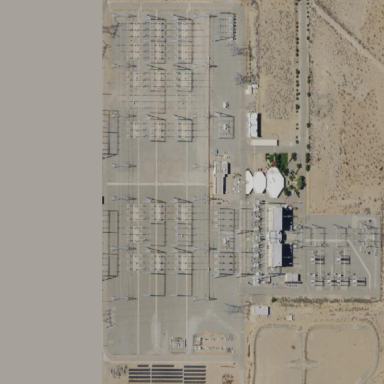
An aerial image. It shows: Outdoor power substation. The substation acts as converter.